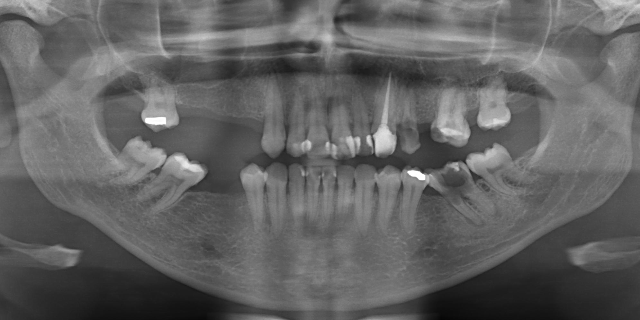
adult